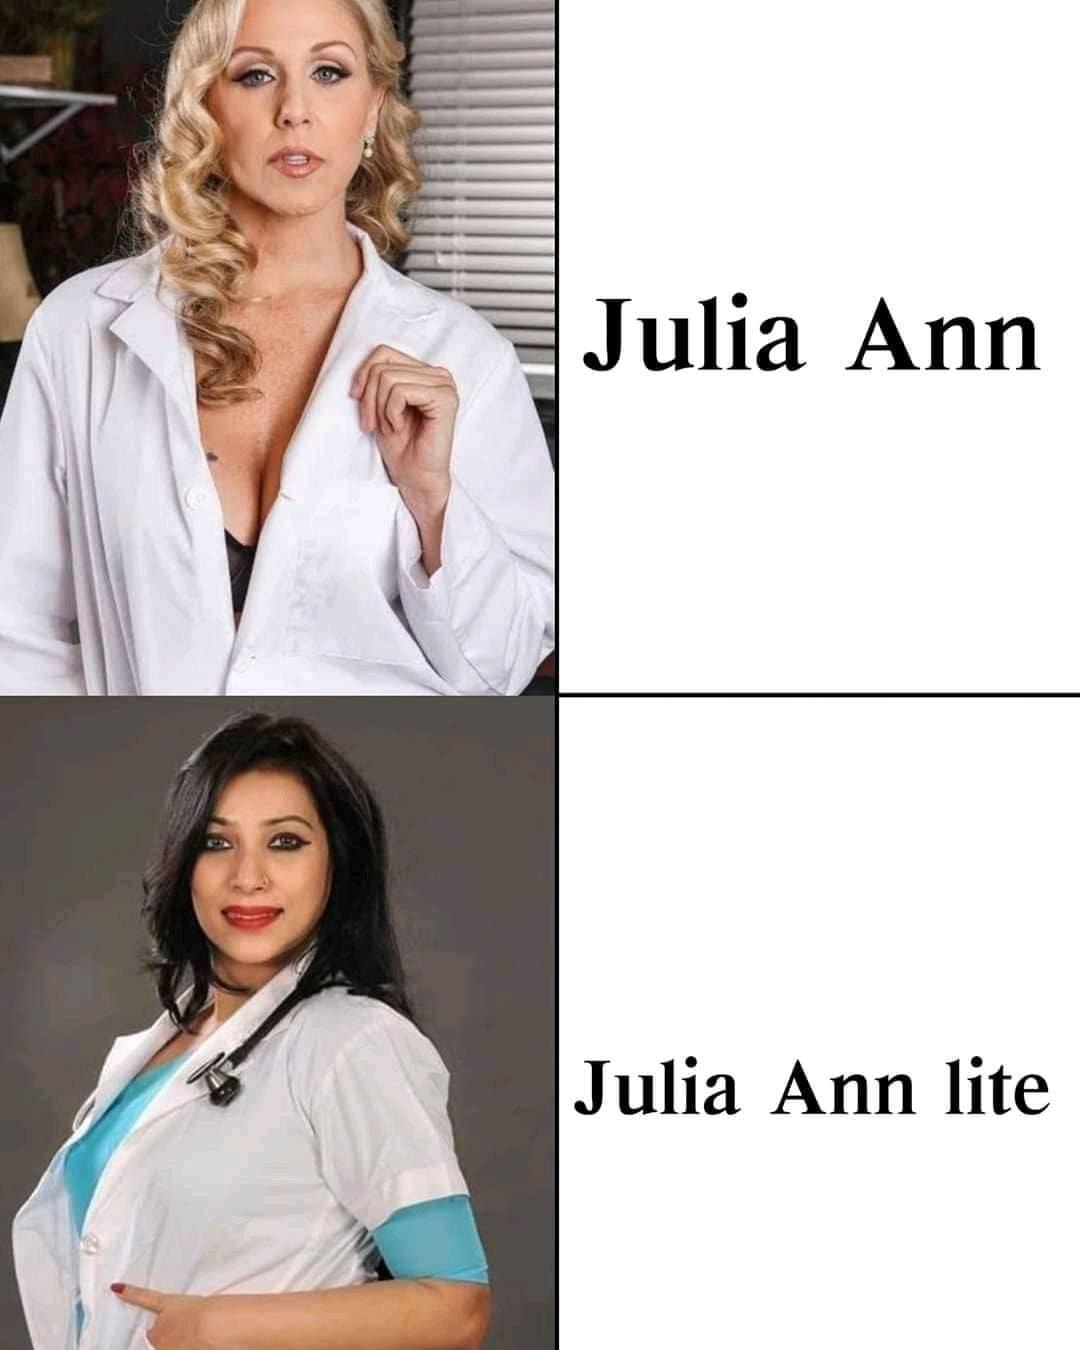
Text: Julia Ann    Julia Ann lite
Label: Hate
Hate category: Personal Offence
Targeted group: Individual